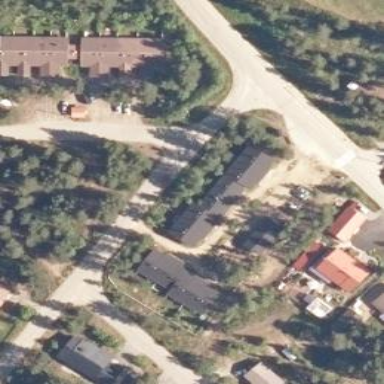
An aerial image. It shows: Terrace building.